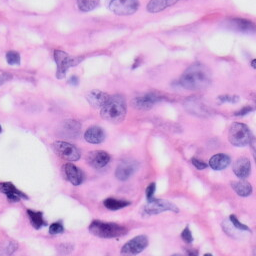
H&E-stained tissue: Skin